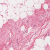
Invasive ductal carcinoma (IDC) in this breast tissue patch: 0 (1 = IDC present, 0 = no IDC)